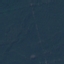
Land use / land cover: Forest